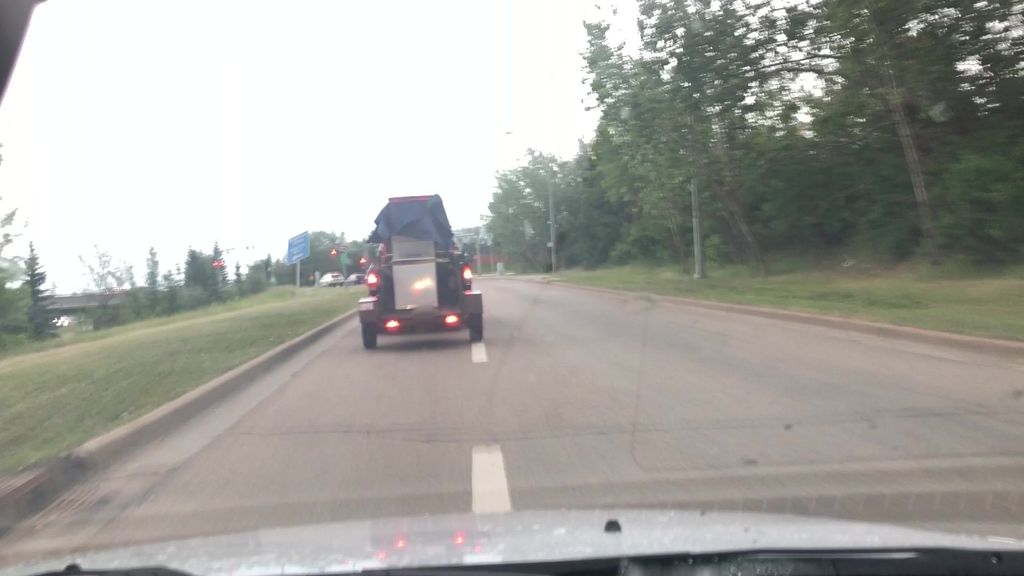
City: edmonton